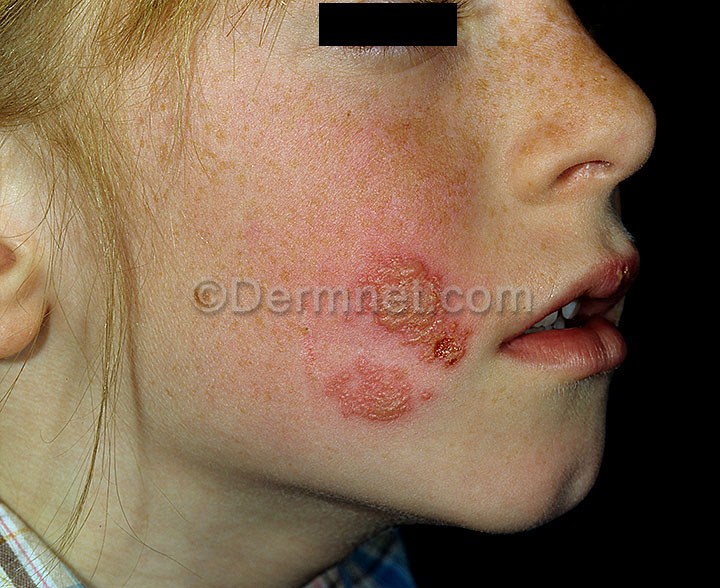
Disease: Warts Molluscum and other Viral Infections